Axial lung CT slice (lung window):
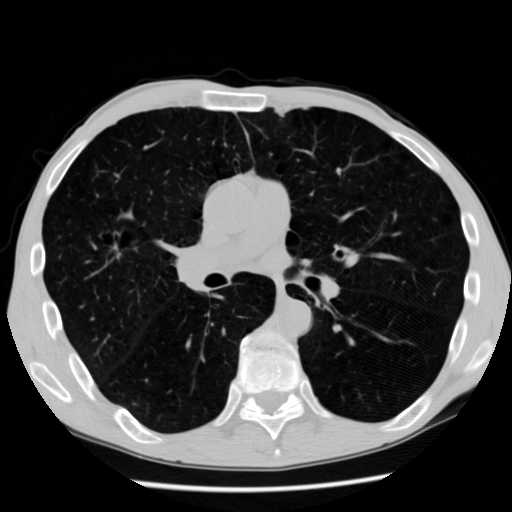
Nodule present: no